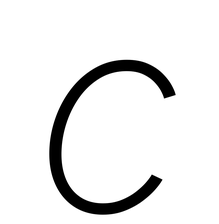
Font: Inter-Italic_ExtraLight_Italic